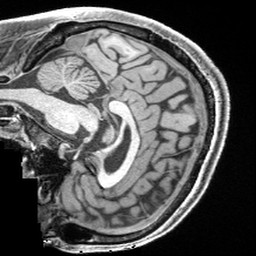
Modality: T1w
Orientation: sagittal